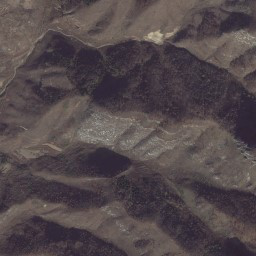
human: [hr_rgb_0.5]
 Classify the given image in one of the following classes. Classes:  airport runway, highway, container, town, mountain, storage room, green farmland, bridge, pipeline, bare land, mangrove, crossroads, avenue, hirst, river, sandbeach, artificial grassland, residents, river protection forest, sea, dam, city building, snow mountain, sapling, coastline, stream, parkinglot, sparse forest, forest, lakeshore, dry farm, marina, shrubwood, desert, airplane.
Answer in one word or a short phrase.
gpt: mountain